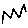
Label: zigzag